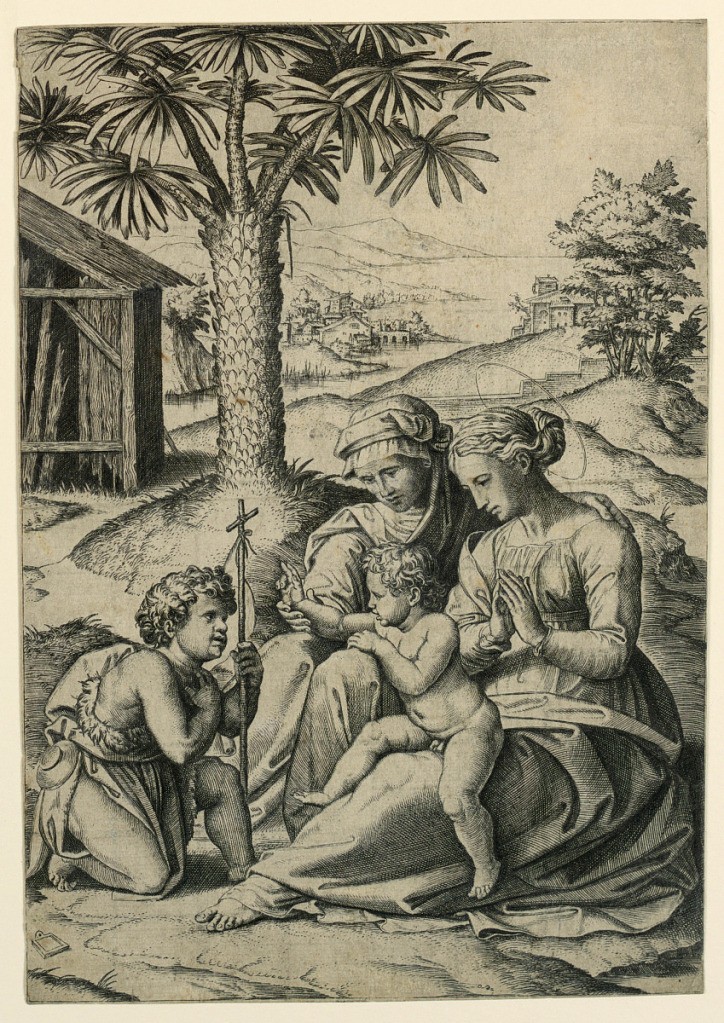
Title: Madonna of the Palm Tree
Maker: Marc Antonio Raimondi, Italian, 1483 – 1527
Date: ca. 1520
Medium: Engraving on paper
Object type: Print
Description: In right foreground, the Virgin seated in three-quarter view. Child upon her knees facing left. Saint Elisabeth seated at left. Saint John kneeling faced to right. Left, mid-distance, a palm tree. In background, a river, houses, mountains.